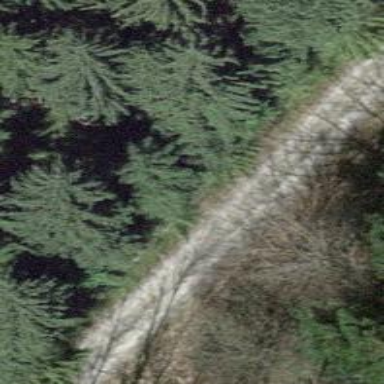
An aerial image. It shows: Track with grade 2 tracktype.